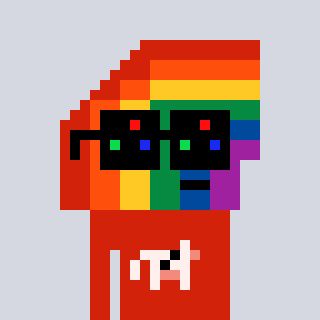
a pixel art character with square black sunglasses, a rainbow-shaped head and a red-colored body on a cool background